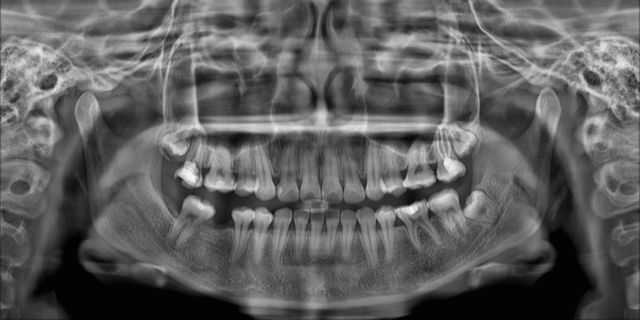
adult